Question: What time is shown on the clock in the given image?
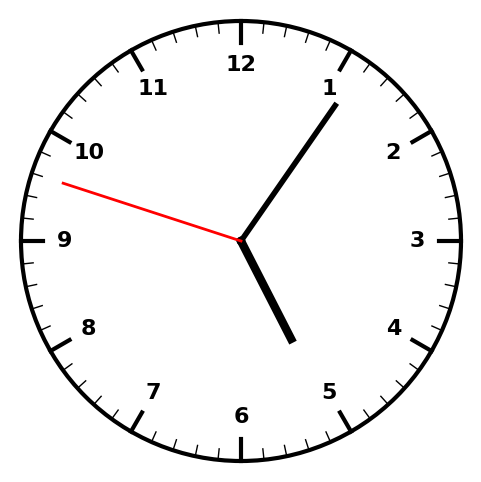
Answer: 05:05:48